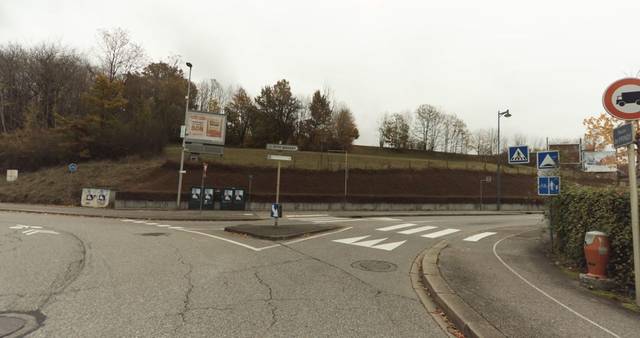
Region: France
Coordinates: 45.93, 6.124